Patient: sex F, age 59
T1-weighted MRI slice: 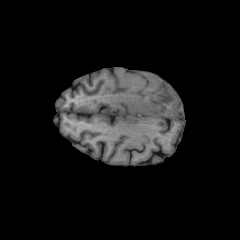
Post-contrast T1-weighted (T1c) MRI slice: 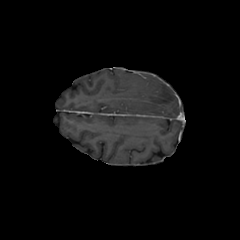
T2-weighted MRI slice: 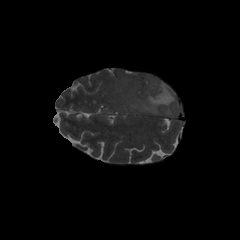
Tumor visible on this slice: yes
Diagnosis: Glioblastoma, IDH-wildtype
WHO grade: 4